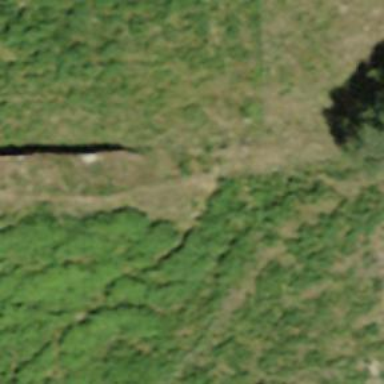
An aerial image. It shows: Historic military trench.